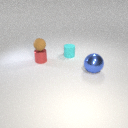
small red metal cylinder behind large blue metal sphere